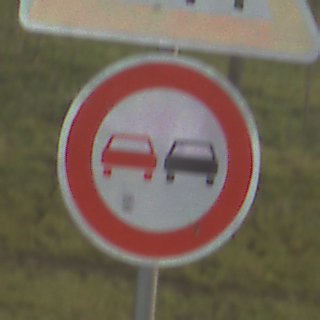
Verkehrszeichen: Ueberholverbot
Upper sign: Stau
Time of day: SunriseSunset
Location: Outdoor (Nature)
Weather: PartlyCloudy
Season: NotSpecified
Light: Natural